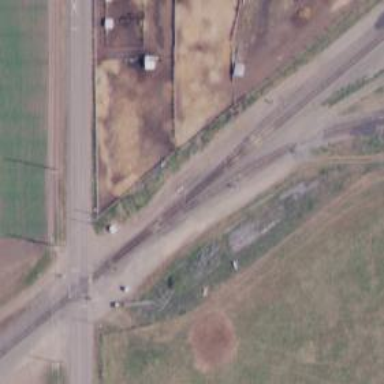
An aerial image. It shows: Railway signal.